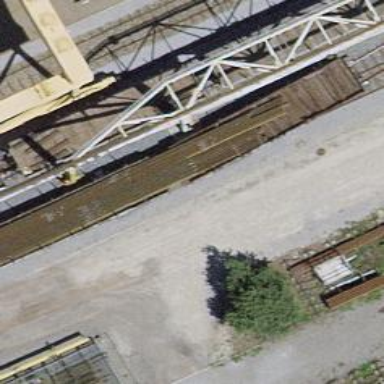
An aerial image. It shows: Railway switch.